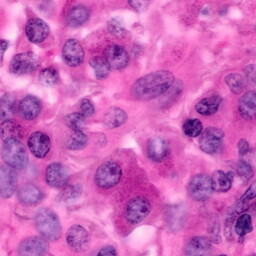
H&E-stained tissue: Pancreatic